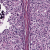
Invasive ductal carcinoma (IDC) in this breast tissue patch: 0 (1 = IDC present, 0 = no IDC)